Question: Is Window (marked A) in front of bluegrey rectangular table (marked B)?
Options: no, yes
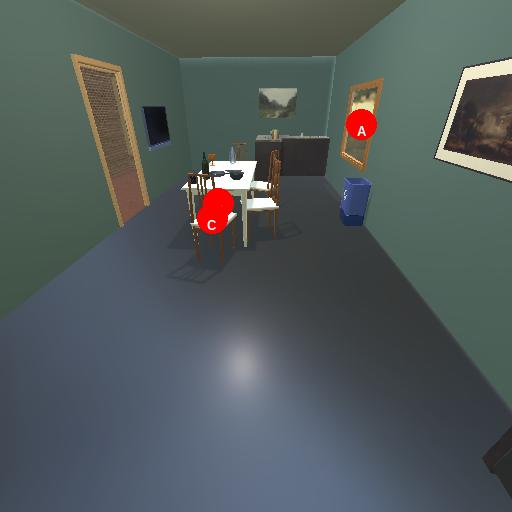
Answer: no